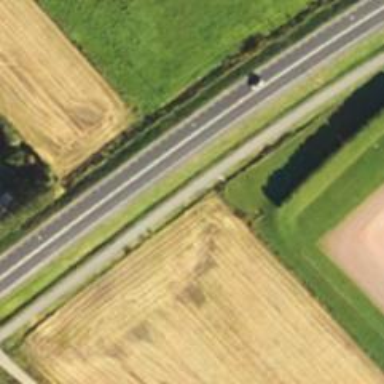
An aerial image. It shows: Asphalt cycleway.